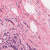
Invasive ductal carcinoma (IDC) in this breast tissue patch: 1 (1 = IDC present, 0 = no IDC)